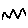
Label: zigzag